Question: I am using celery on rabbitmq. I have been sending thousands of messages to the queue and they are being processed successfully and everything is working just fine. However, the number of messages in several rabbitmq queues are growing quite large (hundreds of thousands of items in the queue). The queues are named 'celeryev.[...]' (see screenshot below). Is this appropriate behavior? What is the purpose of these queues and shouldn't they be regularly purged? Is there a way to purge them more regularly, I think they are taking up quite a bit of disk space.

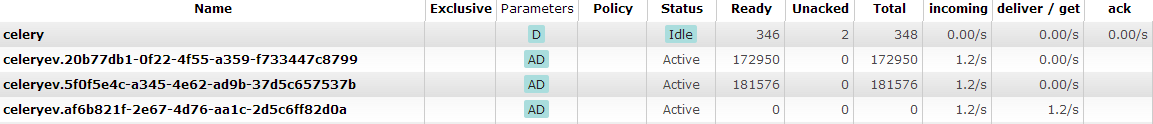
Answer: You can use the <URL>, that will set the message expiry time, after which it will be deleted from the queue.